Question:
It would be helpful if you're using, for instance, remote app deploying using wsadmin and don't want to change script.
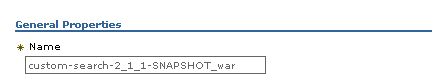
Answer: No, it is not possible to rename an application. The only option is to uninstall and reinstall.